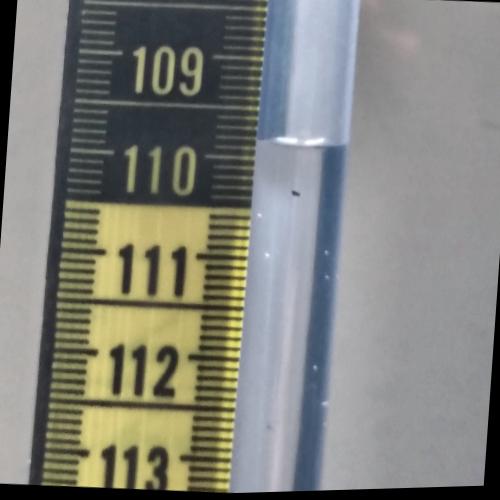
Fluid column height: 109.8 cm